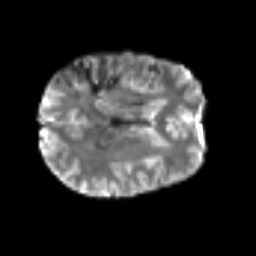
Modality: T2w
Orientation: axial
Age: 63
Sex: male
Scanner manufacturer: siemens
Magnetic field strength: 3 T
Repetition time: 6.1 s
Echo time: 0.101 s